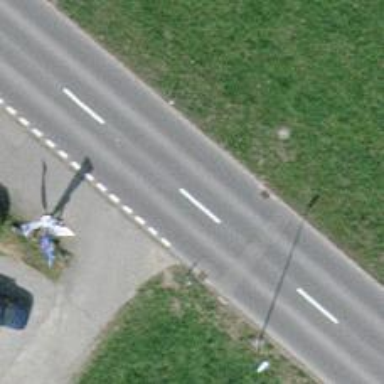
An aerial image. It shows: Tertiary road.